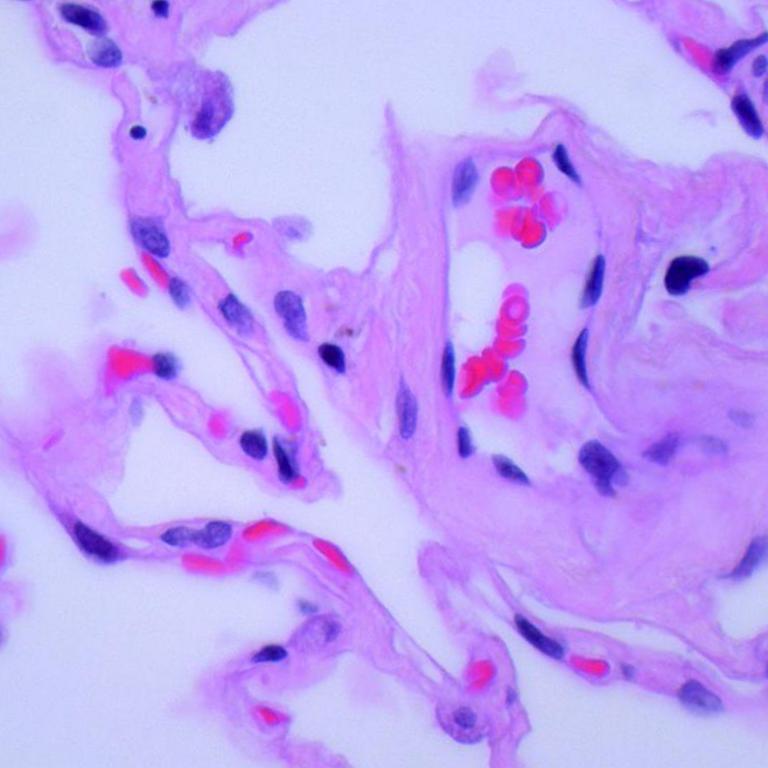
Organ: lung
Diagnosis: benign